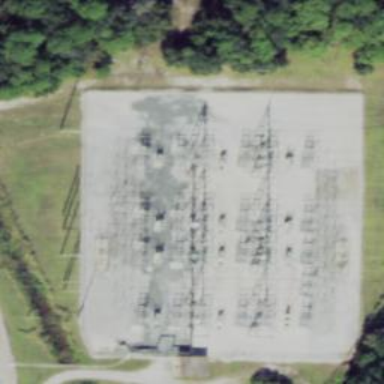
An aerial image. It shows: Power tower.